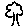
Label: tree